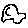
Label: car